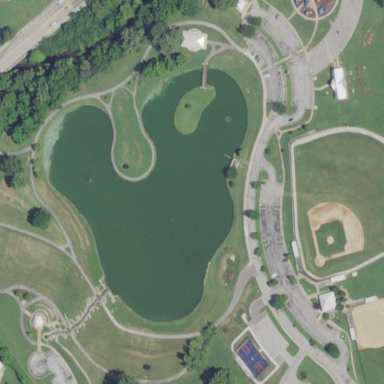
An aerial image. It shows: Park.